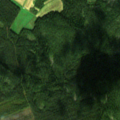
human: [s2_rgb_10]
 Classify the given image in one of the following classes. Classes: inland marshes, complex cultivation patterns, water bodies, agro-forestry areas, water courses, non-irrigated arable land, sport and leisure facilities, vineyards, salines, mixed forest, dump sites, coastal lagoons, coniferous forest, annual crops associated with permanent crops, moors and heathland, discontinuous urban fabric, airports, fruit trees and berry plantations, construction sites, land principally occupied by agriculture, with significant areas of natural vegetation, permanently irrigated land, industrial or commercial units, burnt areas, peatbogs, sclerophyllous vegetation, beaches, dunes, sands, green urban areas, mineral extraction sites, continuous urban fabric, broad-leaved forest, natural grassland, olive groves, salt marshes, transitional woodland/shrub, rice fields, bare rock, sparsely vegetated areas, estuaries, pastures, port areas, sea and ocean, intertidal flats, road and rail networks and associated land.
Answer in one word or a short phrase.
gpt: land principally occupied by agriculture, with significant areas of natural vegetation, coniferous forest, mixed forest